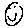
Label: smiley face